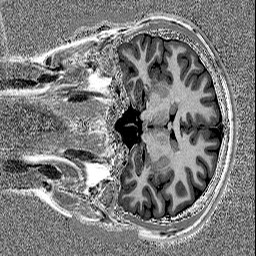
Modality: UNIT1
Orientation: coronal
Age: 23
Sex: female
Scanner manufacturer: siemens
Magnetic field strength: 3 T
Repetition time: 5 s
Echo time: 0.00298 s